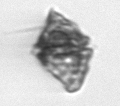
Label: Kryptoperidinium_triquetrum